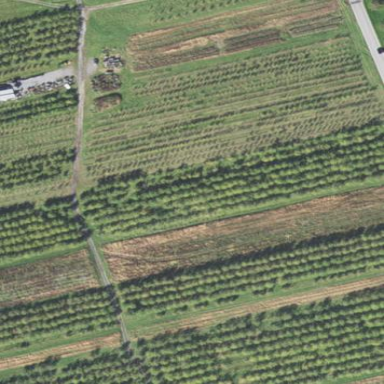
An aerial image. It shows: Orchard.